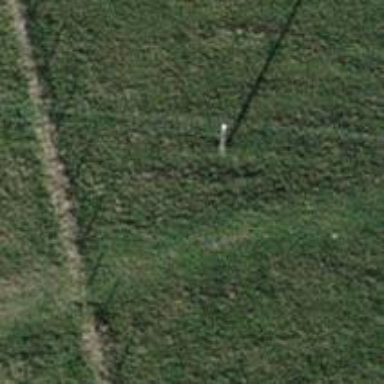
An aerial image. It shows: Straight power pole with straightforward line management.